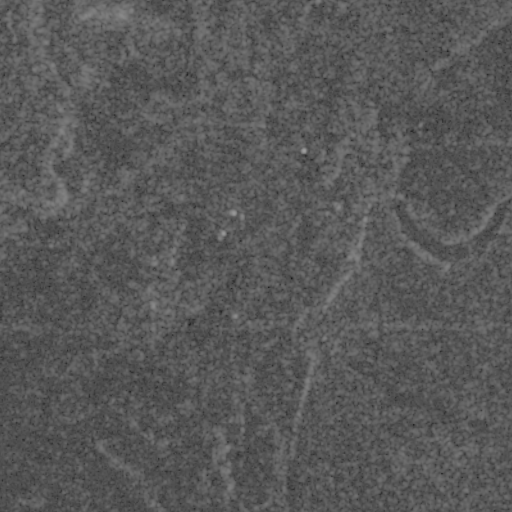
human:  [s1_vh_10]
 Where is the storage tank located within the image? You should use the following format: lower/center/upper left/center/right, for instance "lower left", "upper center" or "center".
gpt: The storage tank is located in the center of the image.
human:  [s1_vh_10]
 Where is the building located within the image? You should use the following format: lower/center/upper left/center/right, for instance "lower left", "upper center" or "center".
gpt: The building is located in the center of the image.
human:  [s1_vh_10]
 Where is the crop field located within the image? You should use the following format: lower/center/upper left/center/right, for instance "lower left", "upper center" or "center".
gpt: There is no crop field in the image.

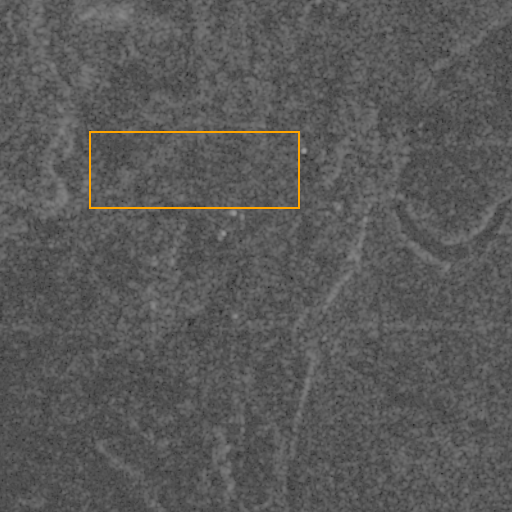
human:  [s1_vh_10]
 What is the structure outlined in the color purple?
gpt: There is no purple outline.
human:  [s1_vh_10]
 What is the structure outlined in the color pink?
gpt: There is no structure outlined in pink.